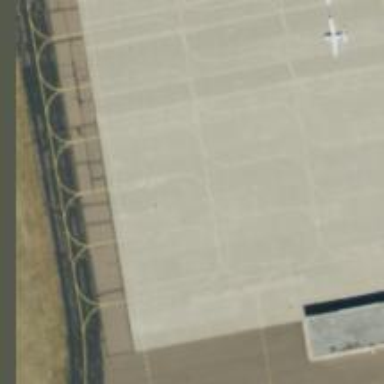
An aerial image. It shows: View of taxiway at the airport.